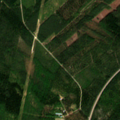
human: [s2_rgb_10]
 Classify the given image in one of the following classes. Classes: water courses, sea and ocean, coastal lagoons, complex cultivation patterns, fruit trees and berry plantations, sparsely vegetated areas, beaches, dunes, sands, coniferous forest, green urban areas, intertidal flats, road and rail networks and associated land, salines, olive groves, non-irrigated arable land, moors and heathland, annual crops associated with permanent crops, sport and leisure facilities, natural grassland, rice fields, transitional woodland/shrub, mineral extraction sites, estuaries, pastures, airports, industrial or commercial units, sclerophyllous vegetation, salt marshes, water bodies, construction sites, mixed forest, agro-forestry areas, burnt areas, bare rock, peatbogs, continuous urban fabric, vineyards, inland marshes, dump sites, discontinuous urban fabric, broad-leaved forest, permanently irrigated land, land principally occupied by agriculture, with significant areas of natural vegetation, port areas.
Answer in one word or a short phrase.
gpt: coniferous forest, transitional woodland/shrub